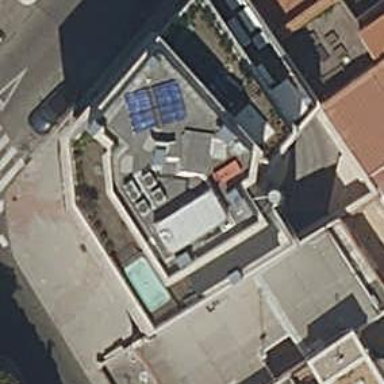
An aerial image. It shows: Terrace building.